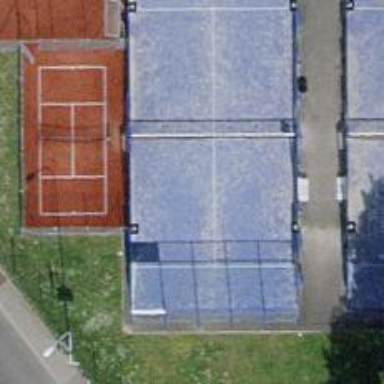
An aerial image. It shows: Tennis court in leisure pitch.